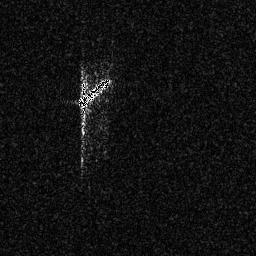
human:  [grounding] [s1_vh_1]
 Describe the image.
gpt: In the satellite image, there is  <ref>1 medium ship </ref> <box>[[29, 29, 43, 41, 0]]</box> located at center.